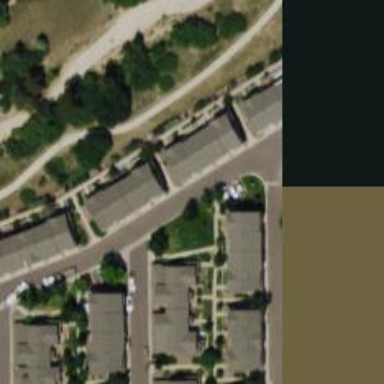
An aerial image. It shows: Asphalt road in residential area.